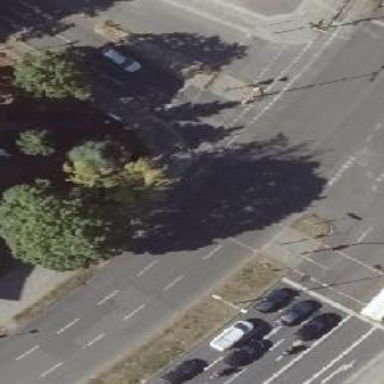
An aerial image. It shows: Cycleway crossing with traffic signals.